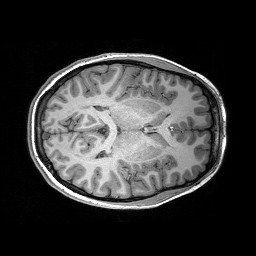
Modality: T1w
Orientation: axial
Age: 17
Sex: female
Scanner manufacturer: siemens
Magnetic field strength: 3 T
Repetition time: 2.53 s
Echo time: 0.00297 s